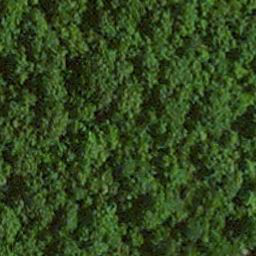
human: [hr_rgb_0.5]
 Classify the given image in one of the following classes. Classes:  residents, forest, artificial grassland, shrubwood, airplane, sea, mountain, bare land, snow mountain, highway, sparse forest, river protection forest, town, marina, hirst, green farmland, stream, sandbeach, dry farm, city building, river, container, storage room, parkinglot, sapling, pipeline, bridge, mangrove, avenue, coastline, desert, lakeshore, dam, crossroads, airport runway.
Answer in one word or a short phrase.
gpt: forest